Interaction volume radius: 10 \u00c5
Interaction volume height: 15 \u00c5
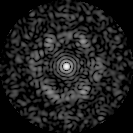
Disorder parameter: 0.7409